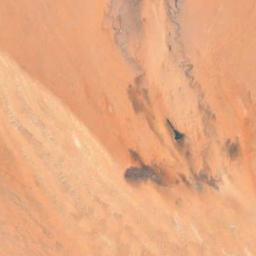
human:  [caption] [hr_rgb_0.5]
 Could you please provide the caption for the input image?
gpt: There are yellow desert with lines of bare land .

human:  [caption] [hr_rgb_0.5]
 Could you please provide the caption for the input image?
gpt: The desert has orange sand, A river and some vegetation .

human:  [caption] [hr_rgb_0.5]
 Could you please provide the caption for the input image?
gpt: There are many lines in the desert .

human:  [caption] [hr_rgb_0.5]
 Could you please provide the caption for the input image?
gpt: It is a large piece of flat dark yellow desert .

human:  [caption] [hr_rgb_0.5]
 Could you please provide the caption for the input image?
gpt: A brown desert with some black rocks .